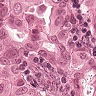
Metastatic tissue present: yes